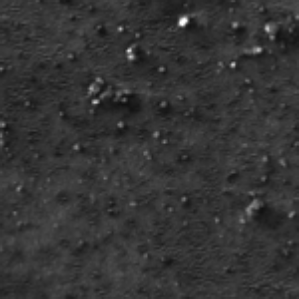
Label: frost